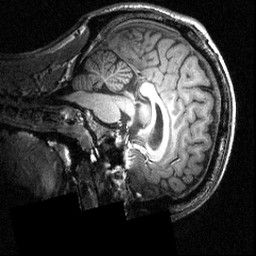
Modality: T1w
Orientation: sagittal
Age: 27
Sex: male
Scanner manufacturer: siemens
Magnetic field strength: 3.951 T
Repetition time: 1.5 s
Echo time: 0.00335 s